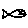
Label: fish